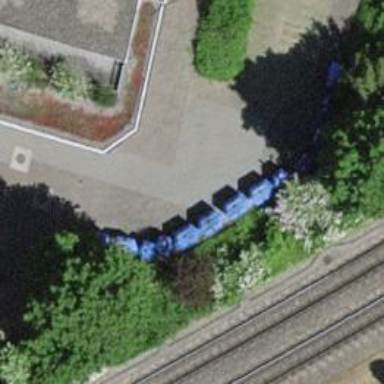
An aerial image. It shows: Recycling container at amenity designated for recycling.